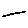
Label: line